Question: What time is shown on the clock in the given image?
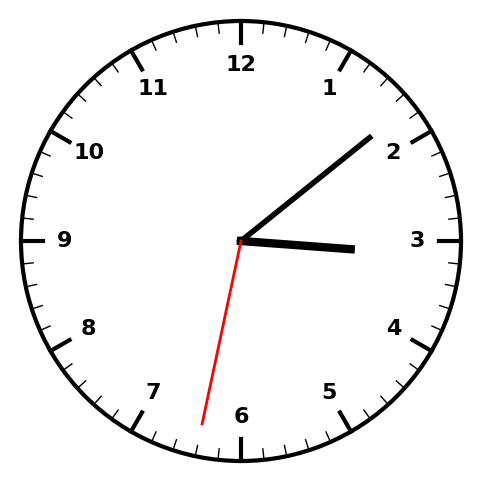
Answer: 03:08:32